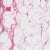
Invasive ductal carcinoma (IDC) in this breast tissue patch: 0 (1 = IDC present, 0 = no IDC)